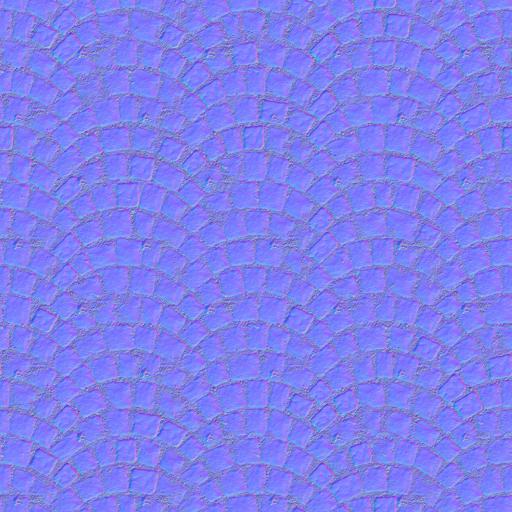
arch arches cobble cobblestone dark gray grey medival pavement paving stones stone wave